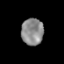
Tissue: prostate
Cell type: T cells
Senescence score: 0.332
Nuclear area (px): 583
Mean DAPI intensity: 138.674